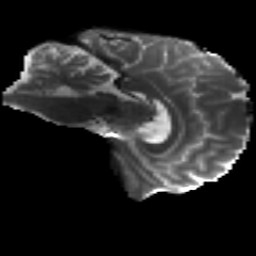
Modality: T2w
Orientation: sagittal
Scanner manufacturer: siemens
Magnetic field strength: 3 T
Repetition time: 4.16 s
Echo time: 0.0806 s